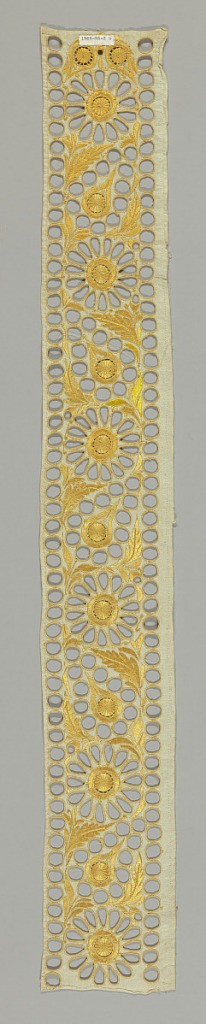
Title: Border
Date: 19th century
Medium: cotton, metal Technique: embroidered using satin stitch
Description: Border in a stylized floral design with cutwork embroidery worked in yellow.